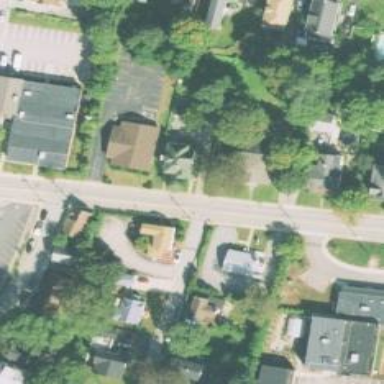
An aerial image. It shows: Residential driveway serving as service road.